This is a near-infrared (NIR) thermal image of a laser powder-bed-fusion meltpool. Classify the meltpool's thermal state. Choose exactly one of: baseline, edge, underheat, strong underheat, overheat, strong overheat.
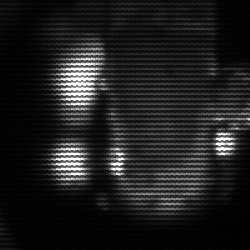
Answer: strong underheat